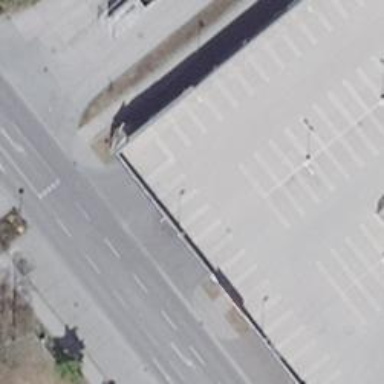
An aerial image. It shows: Parking aisle designated as service road.